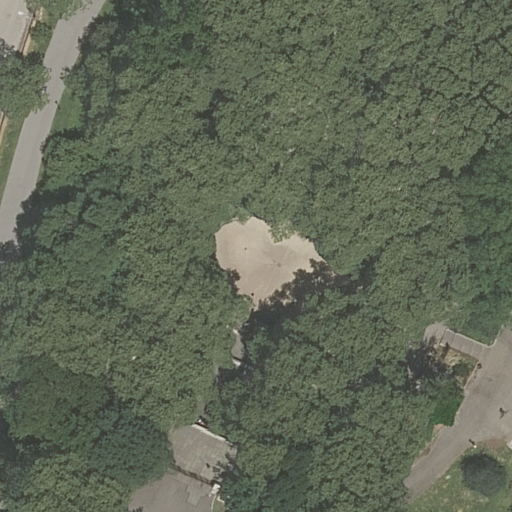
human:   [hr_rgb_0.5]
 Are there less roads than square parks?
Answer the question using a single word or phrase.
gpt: no

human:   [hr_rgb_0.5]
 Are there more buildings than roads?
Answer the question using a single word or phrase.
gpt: no

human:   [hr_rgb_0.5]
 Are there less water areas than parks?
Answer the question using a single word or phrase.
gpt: yes

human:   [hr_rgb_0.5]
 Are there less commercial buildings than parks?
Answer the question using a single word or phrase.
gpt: yes

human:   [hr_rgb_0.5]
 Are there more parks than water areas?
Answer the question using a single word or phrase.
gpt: yes

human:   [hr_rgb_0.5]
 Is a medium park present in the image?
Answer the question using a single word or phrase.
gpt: yes

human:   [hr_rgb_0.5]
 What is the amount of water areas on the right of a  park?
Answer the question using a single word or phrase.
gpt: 0

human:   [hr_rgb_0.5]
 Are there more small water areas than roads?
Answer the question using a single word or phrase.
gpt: no

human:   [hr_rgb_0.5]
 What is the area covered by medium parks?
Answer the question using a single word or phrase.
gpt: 340m2

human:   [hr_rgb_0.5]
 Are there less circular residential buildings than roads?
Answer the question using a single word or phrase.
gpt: yes

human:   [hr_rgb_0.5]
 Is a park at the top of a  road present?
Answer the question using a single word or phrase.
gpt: no

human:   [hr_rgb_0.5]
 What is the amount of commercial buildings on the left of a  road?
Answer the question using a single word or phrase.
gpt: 0

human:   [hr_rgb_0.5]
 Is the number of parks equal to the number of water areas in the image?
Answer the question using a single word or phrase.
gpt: no

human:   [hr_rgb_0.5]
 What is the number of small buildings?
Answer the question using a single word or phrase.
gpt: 0

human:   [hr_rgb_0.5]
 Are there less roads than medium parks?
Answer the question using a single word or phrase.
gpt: no

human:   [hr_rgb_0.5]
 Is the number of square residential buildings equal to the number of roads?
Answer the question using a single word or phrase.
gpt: no

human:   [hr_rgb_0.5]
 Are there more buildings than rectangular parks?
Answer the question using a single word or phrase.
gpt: no

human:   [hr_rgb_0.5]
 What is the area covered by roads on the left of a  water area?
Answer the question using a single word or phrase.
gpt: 0m2

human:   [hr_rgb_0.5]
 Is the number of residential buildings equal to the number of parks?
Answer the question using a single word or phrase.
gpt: no

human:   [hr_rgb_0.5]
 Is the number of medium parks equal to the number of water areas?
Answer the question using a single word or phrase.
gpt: no

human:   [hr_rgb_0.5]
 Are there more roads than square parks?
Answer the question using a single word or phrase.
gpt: yes

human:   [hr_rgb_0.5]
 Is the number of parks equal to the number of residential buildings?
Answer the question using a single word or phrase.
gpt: no

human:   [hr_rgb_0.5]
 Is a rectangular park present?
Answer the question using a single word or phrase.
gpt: no

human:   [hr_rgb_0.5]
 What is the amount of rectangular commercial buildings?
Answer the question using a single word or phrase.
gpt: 0

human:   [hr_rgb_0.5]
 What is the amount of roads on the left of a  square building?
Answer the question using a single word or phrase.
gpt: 0

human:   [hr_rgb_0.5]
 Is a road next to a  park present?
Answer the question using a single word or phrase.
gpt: yes

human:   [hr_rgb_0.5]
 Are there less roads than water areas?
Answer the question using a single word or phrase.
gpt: no

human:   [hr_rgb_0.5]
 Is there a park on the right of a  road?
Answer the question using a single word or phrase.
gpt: no

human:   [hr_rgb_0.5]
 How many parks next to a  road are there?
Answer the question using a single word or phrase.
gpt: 2

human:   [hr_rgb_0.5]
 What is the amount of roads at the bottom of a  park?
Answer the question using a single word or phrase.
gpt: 5

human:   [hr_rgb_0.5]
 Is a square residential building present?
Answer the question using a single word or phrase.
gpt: no

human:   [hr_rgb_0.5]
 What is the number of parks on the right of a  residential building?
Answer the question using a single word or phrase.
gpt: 0

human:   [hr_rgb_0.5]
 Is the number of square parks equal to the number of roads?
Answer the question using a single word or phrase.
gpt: no

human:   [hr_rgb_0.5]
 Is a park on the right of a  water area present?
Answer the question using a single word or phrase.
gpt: no

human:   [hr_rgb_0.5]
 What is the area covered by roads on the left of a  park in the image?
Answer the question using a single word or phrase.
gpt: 0m2

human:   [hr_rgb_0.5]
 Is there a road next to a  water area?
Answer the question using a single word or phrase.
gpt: no